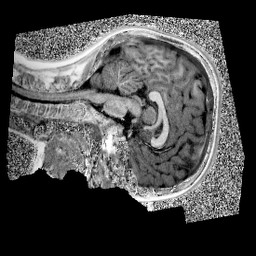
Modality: UNIT1
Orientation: sagittal
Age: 9
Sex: male
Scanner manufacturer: siemens
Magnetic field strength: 3 T
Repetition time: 4 s
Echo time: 0.00299 s